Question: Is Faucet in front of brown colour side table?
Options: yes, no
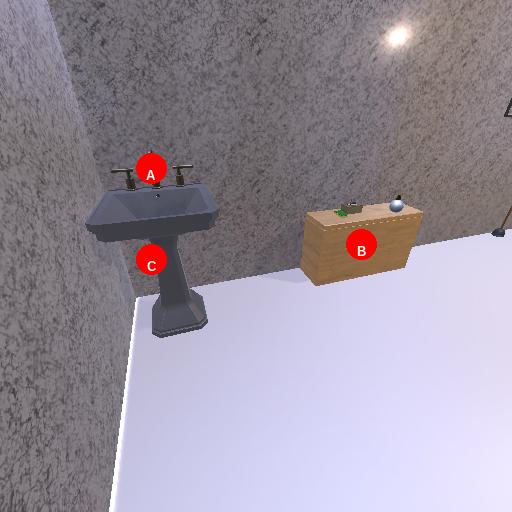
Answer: yes